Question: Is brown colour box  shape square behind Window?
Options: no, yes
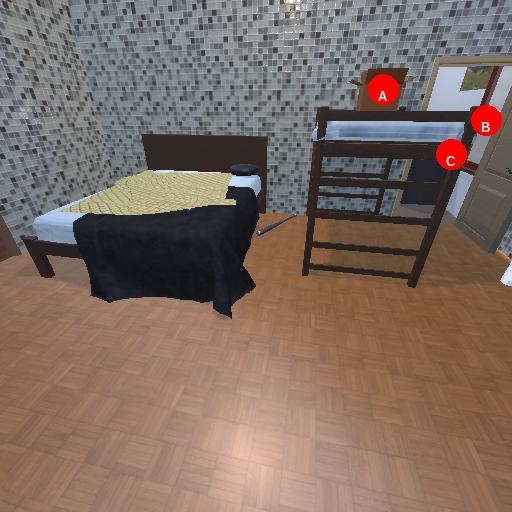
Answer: no